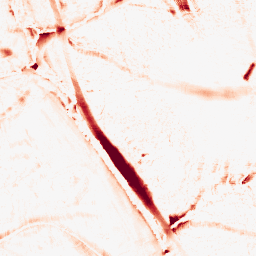
Category: morphological
Decomposition family: morphological_ellipse
Decomposition parameters: operation: opening
width: 20
height: 20
Upsampling method: regularized
Upsampling parameters: scale: 2
lambda_reg: 0.001
Upsampling scale: 2